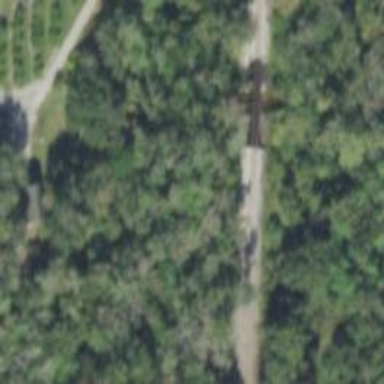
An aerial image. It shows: Railway bridge.